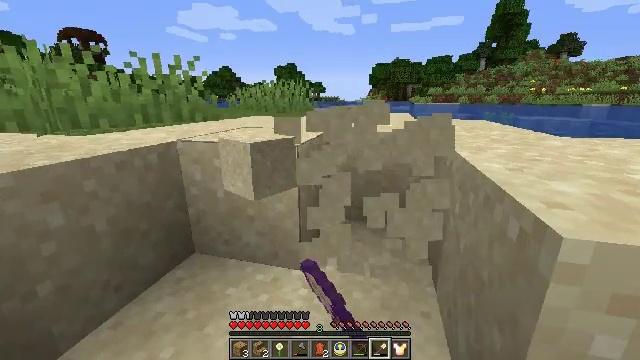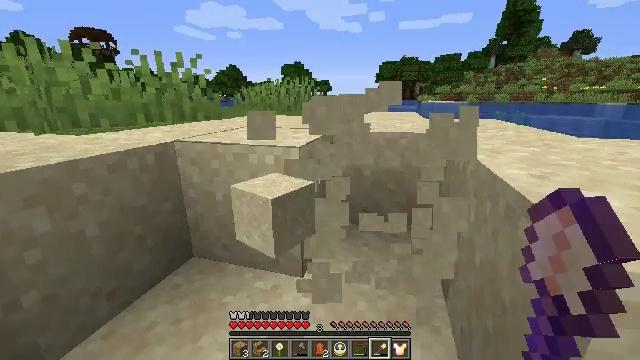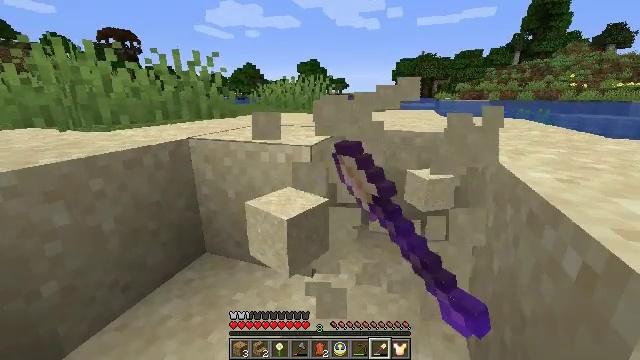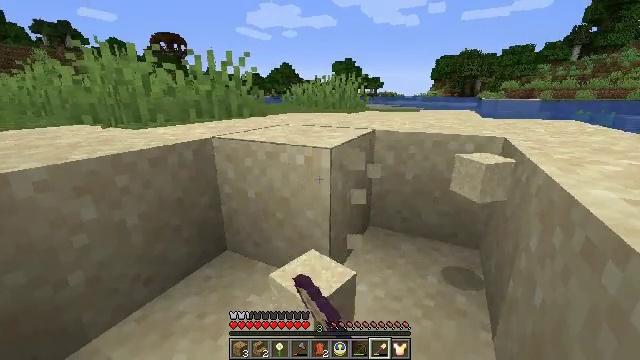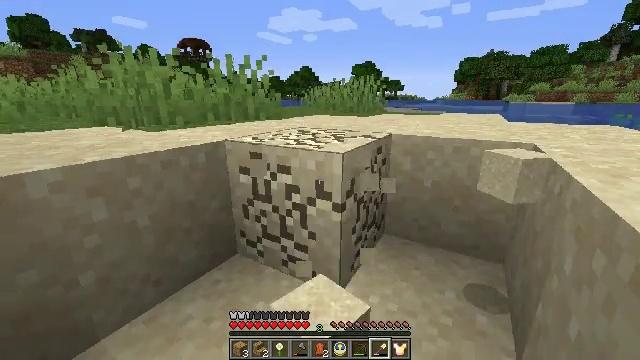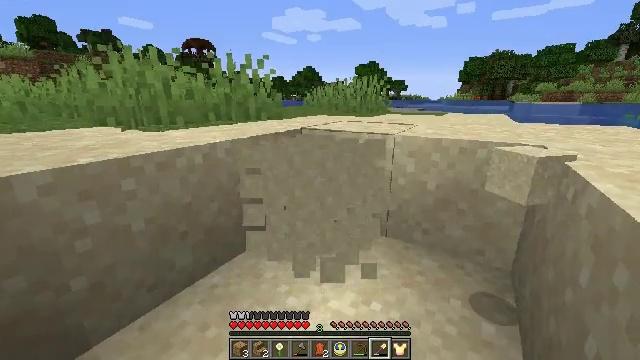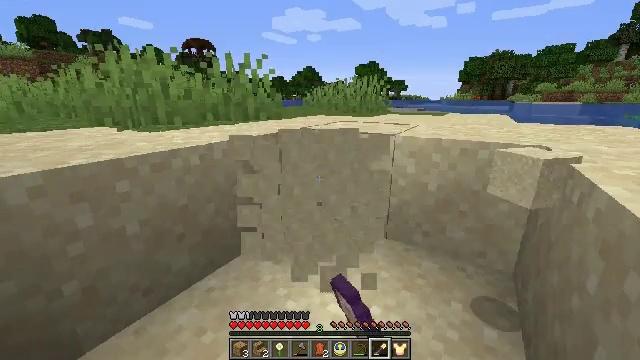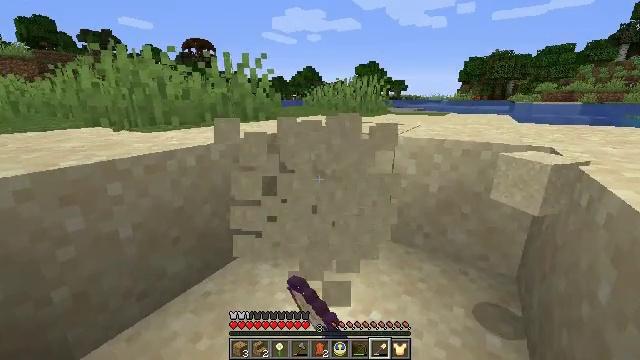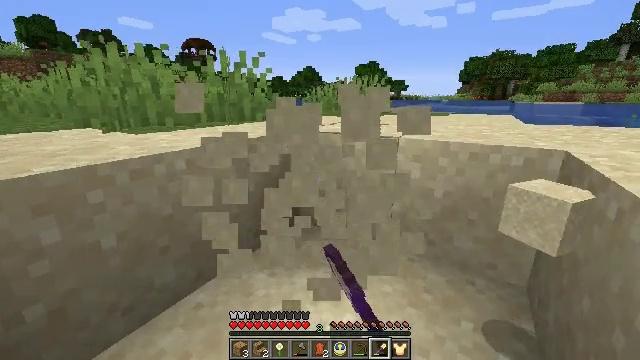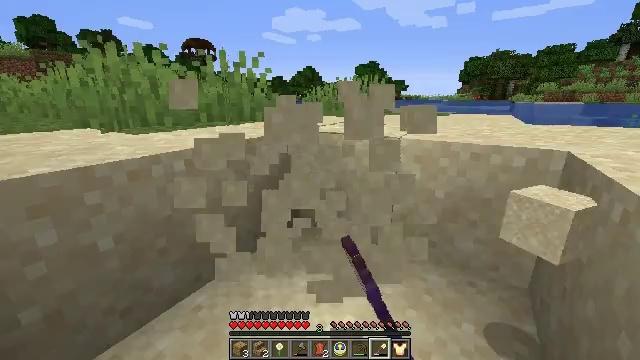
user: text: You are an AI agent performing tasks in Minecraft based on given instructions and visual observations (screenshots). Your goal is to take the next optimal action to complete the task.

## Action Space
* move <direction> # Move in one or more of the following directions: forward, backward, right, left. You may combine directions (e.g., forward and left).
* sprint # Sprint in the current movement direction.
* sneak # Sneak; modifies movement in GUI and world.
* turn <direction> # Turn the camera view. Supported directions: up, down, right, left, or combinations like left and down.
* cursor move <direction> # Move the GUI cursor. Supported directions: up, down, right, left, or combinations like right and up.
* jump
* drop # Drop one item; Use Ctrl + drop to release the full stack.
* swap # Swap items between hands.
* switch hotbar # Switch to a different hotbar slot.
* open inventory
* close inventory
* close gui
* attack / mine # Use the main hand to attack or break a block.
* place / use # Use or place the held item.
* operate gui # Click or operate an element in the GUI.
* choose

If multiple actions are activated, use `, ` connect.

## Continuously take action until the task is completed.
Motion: motion action
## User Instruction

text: Collect sand to make glass.
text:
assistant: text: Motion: move forward and move right, sneak, turn left, attack / mine
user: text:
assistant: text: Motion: move forward and move right, sneak, turn left, attack / mine
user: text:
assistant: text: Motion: move forward and move right, sneak, turn left, attack / mine
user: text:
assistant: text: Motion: move forward, sneak, turn left, attack / mine
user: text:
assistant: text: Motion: move forward, sneak, attack / mine
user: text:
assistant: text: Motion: move forward, sneak, attack / mine
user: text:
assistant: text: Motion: move forward, sneak, attack / mine
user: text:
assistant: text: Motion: move forward, sneak, attack / mine
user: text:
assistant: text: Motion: move forward, sneak, attack / mine
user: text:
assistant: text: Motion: attack / mine